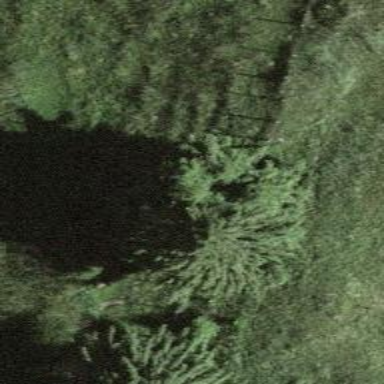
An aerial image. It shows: Beautiful tree in nature.